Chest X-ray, PA view. Patient: 27 years old, sex M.
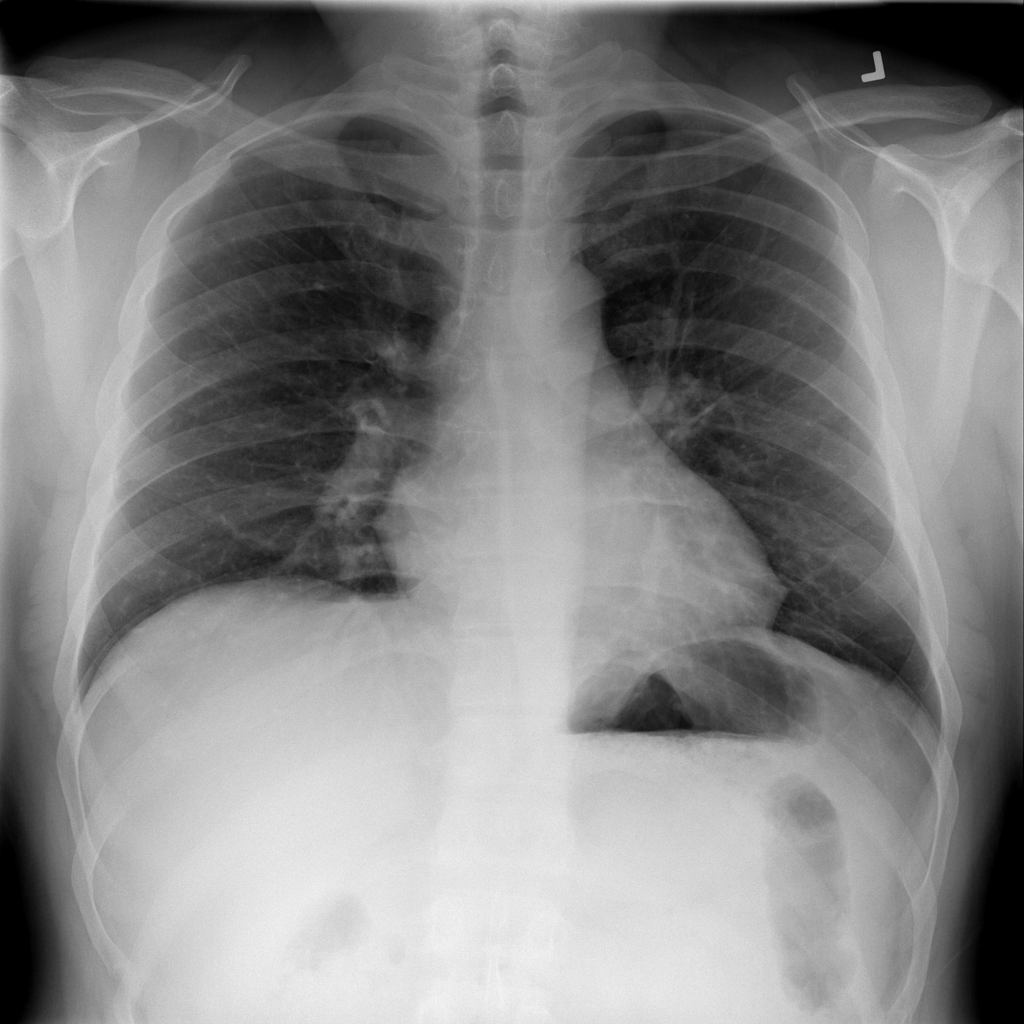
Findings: No Finding